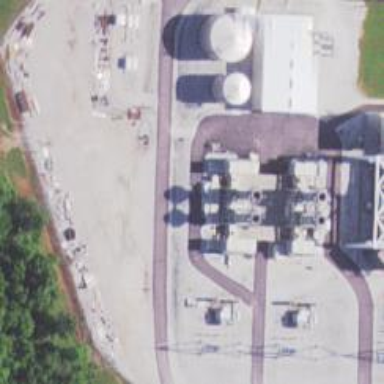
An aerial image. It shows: Gas-powered generator. It is gas turbine type generator.